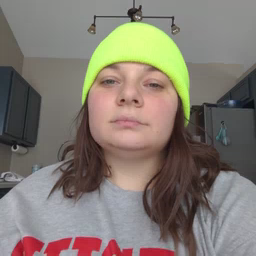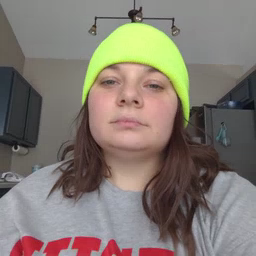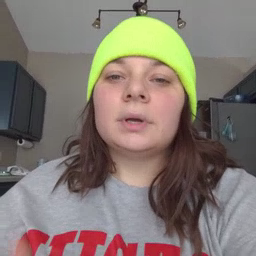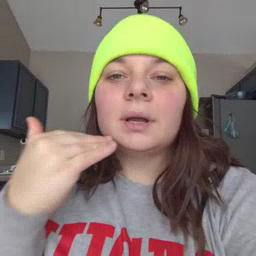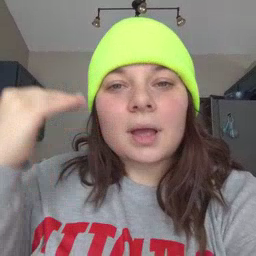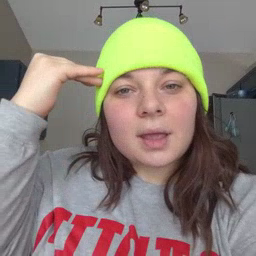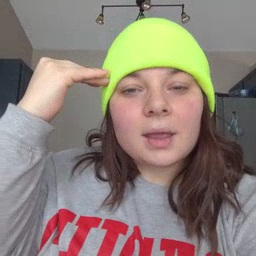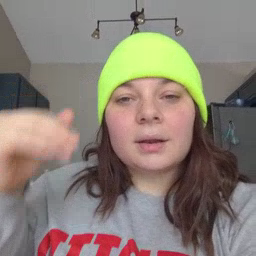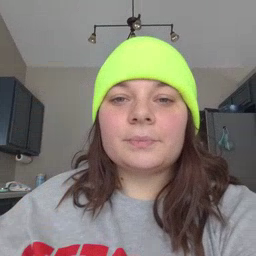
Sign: head